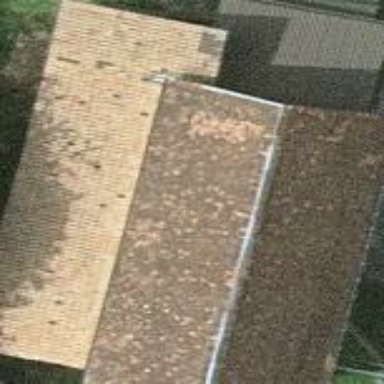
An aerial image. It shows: Barn.